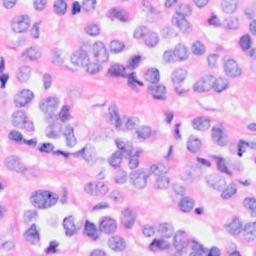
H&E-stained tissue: Breast